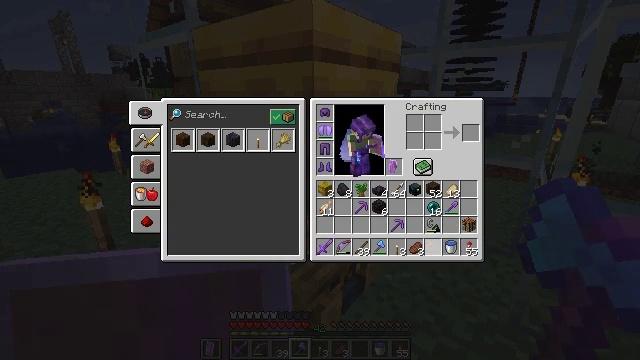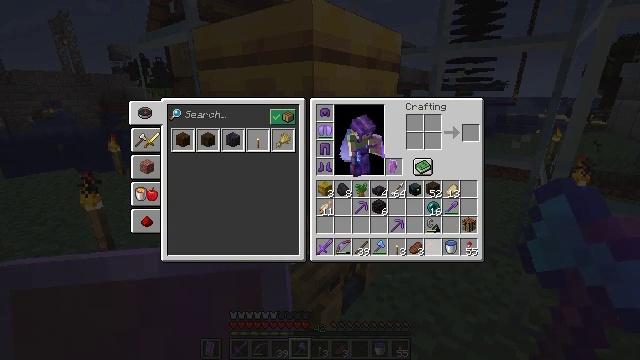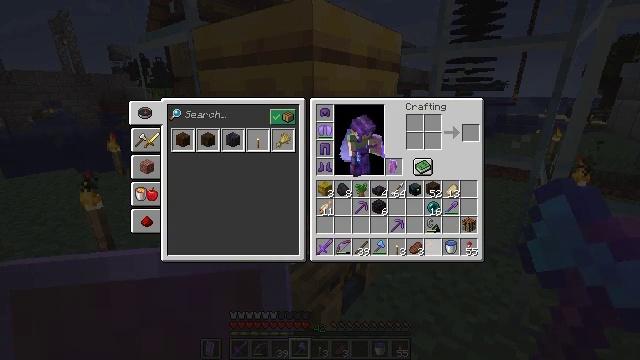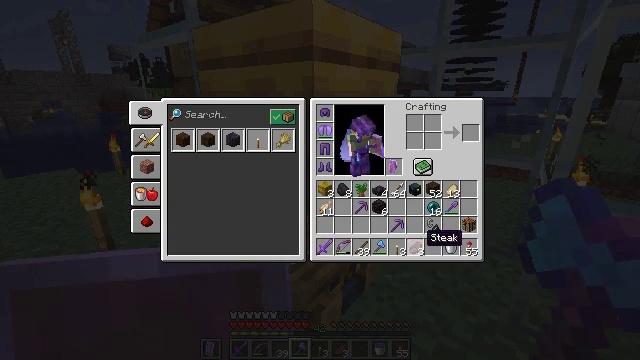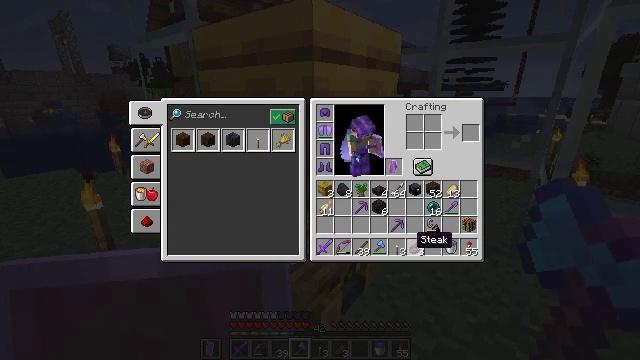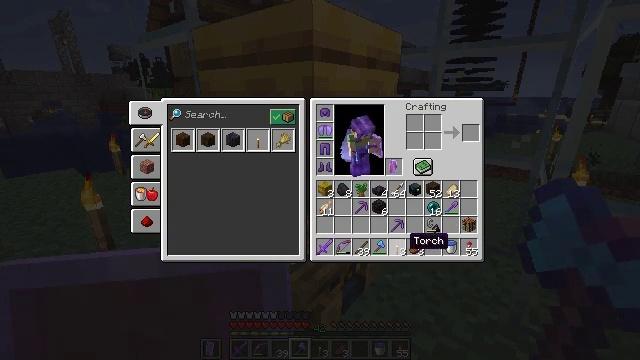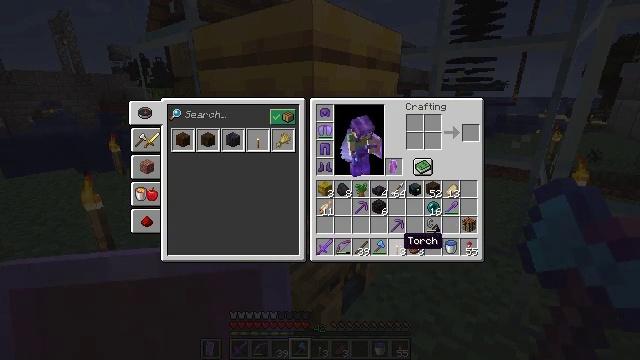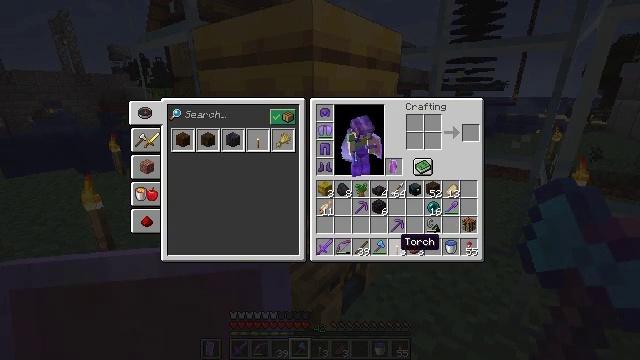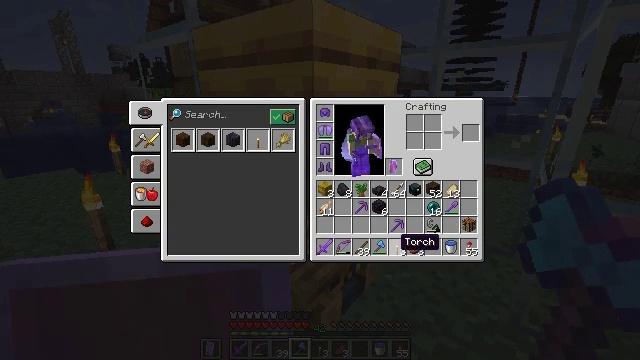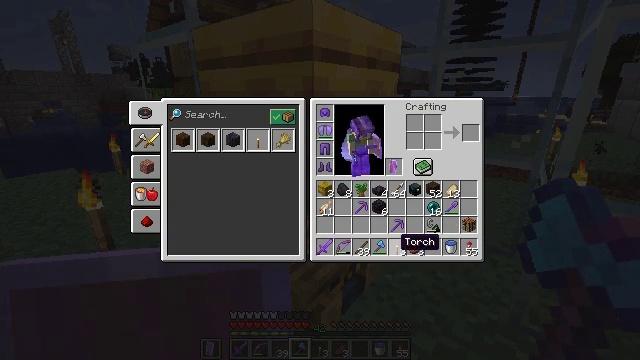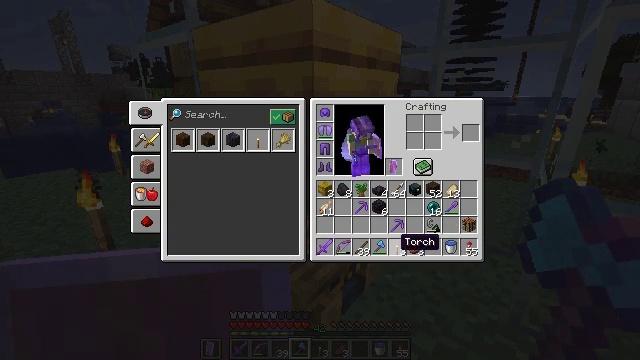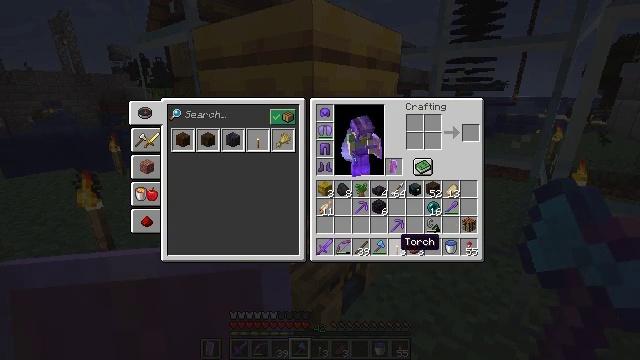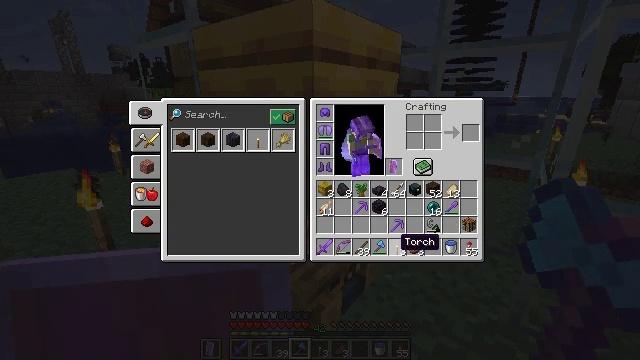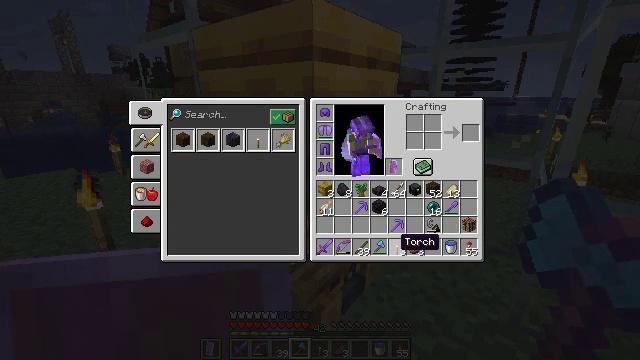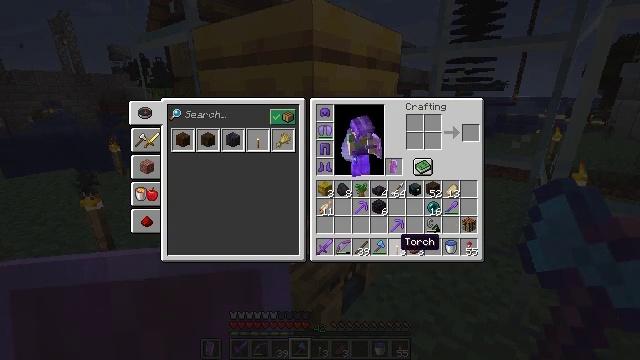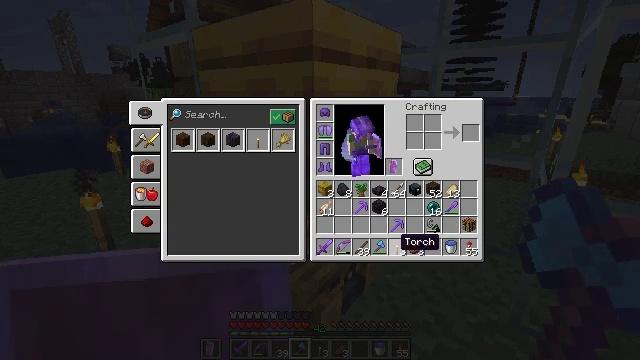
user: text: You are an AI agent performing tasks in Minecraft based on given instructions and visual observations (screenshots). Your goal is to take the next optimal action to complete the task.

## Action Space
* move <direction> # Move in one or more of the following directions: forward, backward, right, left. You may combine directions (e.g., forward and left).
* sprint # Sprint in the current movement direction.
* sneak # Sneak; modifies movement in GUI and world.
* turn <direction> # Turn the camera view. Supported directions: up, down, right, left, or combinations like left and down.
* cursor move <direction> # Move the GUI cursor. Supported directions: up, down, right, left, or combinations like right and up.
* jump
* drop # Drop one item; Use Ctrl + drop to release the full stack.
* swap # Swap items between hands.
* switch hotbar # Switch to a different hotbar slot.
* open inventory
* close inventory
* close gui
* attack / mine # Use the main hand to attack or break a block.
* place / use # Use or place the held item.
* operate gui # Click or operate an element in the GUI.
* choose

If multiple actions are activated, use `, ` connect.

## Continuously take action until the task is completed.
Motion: motion action
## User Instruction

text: Collect the bee nest for honey.
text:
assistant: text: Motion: sneak
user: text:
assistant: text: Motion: sneak
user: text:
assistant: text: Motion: sneak, turn left
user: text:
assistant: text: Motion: sneak, turn left
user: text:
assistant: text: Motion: sneak, turn left
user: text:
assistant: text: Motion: sneak
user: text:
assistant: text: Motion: sneak
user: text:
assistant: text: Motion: sneak
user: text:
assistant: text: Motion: sneak
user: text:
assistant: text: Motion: sneak
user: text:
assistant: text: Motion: sneak
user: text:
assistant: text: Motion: sneak
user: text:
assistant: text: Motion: no_op
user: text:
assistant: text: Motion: no_op
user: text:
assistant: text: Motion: no_op
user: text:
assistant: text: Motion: no_op
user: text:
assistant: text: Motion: no_op
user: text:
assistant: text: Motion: no_op
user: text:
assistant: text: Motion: no_op
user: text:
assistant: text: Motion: no_op
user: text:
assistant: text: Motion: sneak
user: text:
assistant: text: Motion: sneak
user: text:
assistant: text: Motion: sneak, attack / mine
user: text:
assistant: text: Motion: sneak, attack / mine
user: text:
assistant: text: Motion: sneak, attack / mine
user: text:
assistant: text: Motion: sneak
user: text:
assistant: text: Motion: sneak, turn up
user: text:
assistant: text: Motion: sneak, turn up
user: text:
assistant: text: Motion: sneak
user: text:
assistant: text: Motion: sneak